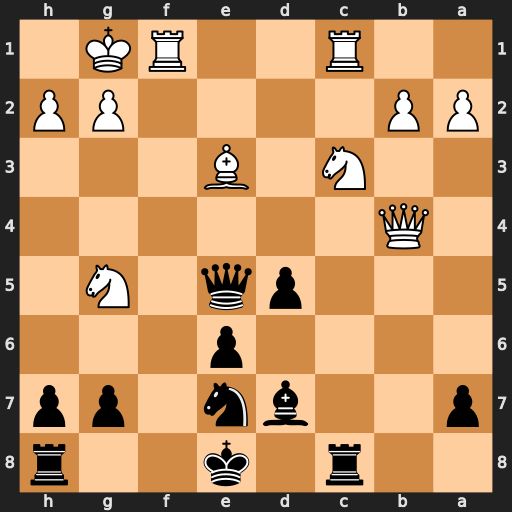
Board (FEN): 2r1k2r/p2bn1pp/4p3/3pq1N1/1Q6/2N1B3/PP4PP/2R2RK1
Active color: b
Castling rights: k
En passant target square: -
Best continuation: Qxe3+ Kh1 Qxg5 Nb5 Nf5 Rxc8+ Bxc8